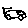
Label: car